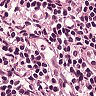
Metastatic tissue present: no